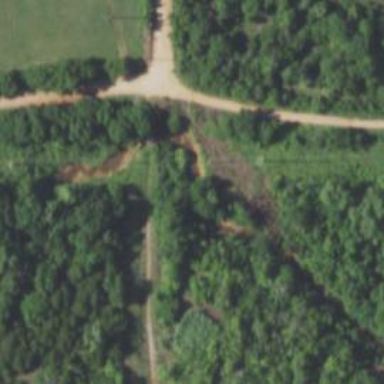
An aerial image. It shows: Abandoned road with bridge.